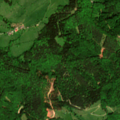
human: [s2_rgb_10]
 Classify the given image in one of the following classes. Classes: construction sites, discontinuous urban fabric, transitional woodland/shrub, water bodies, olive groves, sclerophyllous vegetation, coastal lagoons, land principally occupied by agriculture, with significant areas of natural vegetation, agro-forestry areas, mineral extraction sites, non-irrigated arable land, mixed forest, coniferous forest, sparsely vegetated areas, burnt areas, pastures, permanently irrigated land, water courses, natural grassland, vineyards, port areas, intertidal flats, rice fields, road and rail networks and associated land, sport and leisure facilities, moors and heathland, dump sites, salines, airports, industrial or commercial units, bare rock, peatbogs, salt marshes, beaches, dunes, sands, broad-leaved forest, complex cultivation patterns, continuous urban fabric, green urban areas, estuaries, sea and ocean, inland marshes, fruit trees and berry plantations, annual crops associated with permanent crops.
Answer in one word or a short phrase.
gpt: pastures, mixed forest